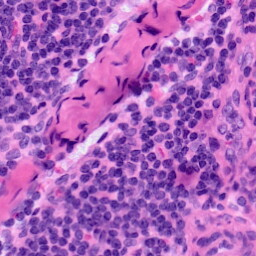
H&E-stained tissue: LymphNode